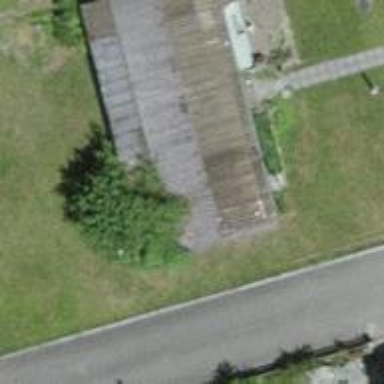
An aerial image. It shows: Shed building.